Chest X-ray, PA view. Patient: 13 years old, sex M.
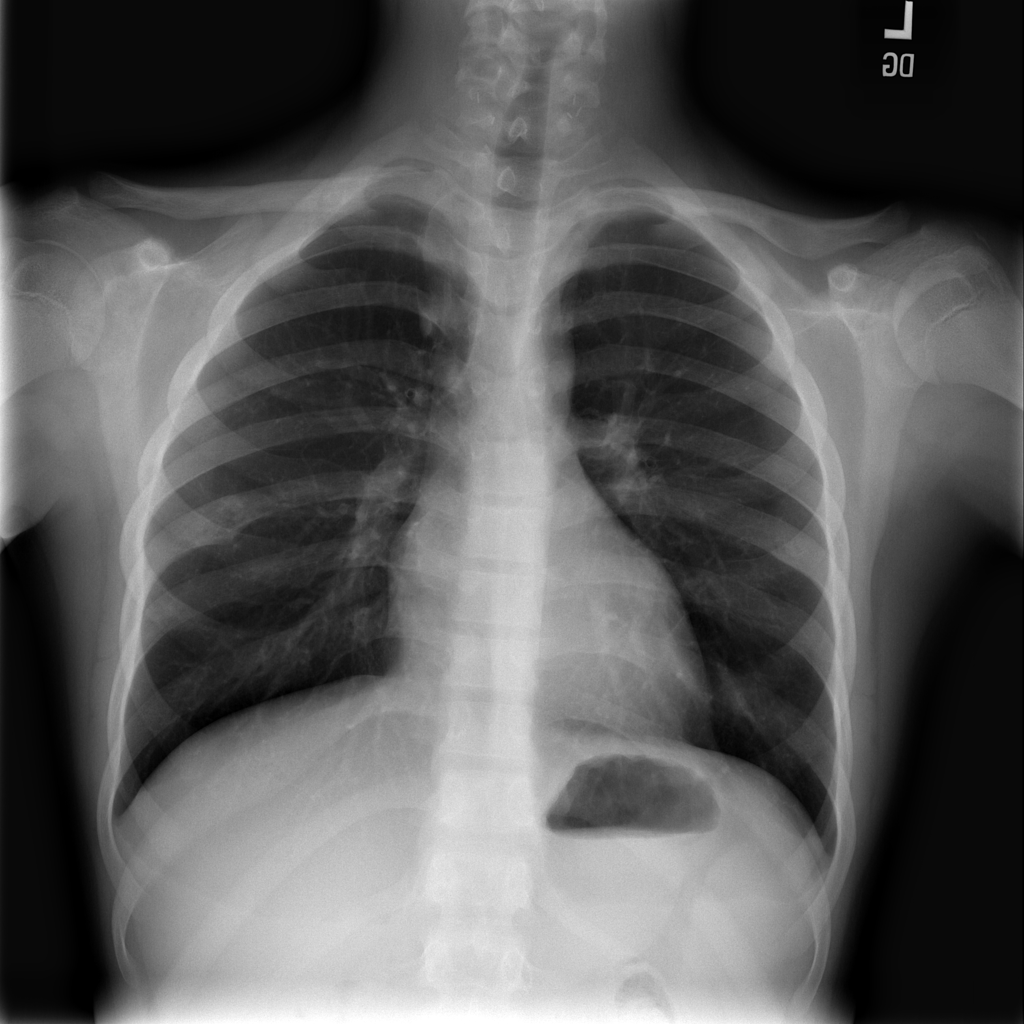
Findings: No Finding